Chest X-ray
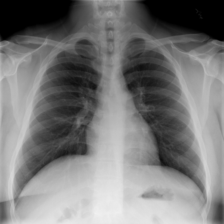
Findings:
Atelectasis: negative
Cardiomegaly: negative
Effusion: negative
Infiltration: negative
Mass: negative
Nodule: negative
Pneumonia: negative
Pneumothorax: negative
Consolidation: negative
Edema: negative
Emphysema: negative
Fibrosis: negative
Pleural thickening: negative
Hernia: negative